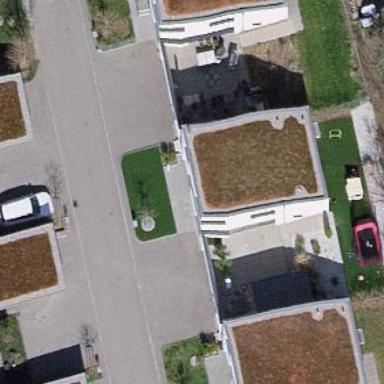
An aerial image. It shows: Building with flat roof.